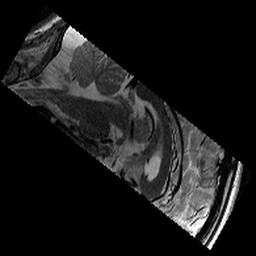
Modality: T2w
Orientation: sagittal
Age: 12
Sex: male
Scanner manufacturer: siemens
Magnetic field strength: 3 T
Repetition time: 9.23 s
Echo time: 0.067 s